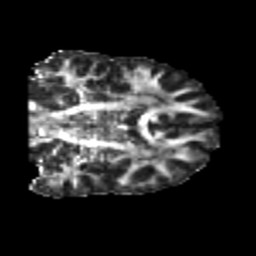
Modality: FA
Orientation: coronal
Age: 22
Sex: male
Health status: healthy
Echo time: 0.074 s